Question: I'm genereating <URL> but they do not come out perfect.

As can be seen from the screenshot, thumbnails may exceed the designated area. I tried setting a somewhat smaller size for the thumbnail but it's still not placing itself well. What can I do? The code that renders the thumbnails looks like:
'<img src="http://lh3.googleusercontent.com/zIWGDBEuLiqUHkN4uEfx4WprFfeSE4hnWrxLYIk_VdKYuCWYgR5ZmGFEIQXv1nYNEv1DWlq_jcMrJ6biSnGWJwFnwsQ=s80" title="Royal Info Service Offered" alt="Royal Info Service Offered">'
The parameter 's80' is the image size and I probably can't make it smaller. Should I change the CSS? If so, how?
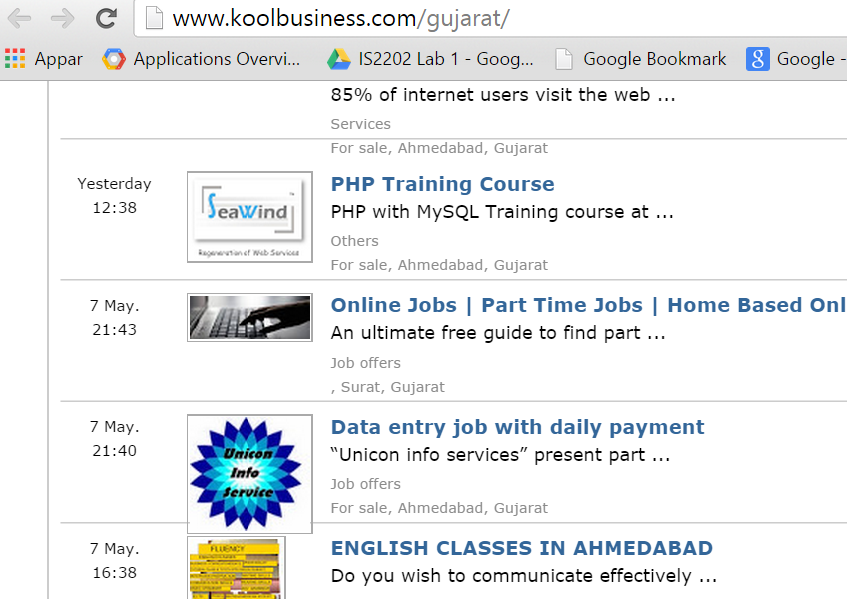
Answer: set a 'max-height: 62px;' on the image.
I recommend giving the image a class of thumbnail as follows:
'''
<img class="thumbnail" src="http://lh3.googleusercontent.com/zIWGDBEuLiqUHkN4uEfx4WprFfeSE4hnWrxLYIk_VdKYuCWYgR5ZmGFEIQXv1nYNEv1DWlq_jcMrJ6biSnGWJwFnwsQ=s80" title="Royal Info Service Offered" alt="Royal Info Service Offered">
'''
and applying the max height css to that class:
'''
.thumbnail {
max-height: 62px;
}
'''